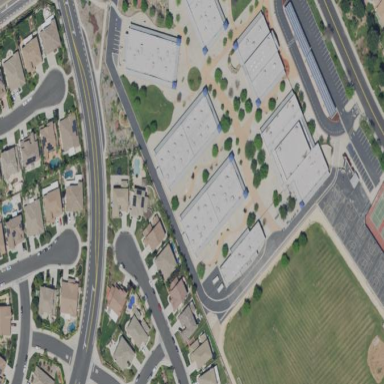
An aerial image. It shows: School.